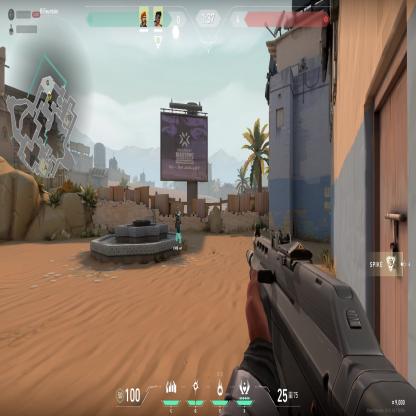
Label: teammate